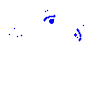
Particle: electron